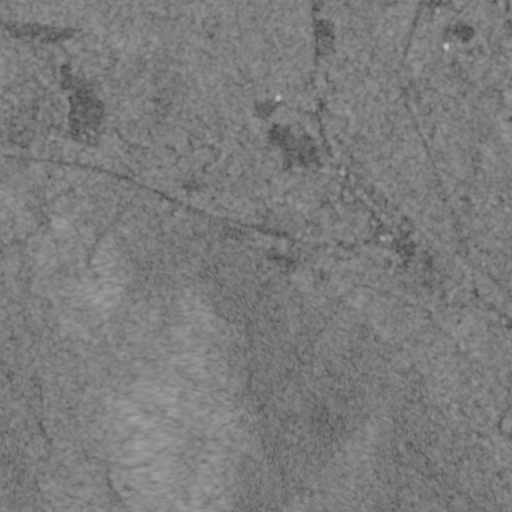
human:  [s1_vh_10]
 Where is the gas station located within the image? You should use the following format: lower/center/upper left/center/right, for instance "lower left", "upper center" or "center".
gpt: The gas station is located in the center right of the image.
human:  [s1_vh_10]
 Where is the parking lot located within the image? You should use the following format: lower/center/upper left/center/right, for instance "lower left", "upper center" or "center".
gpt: The parking lot is located in the center right of the image.
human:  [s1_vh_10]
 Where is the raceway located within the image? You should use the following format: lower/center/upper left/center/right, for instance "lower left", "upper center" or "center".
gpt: The raceway is located in the upper center of the image.
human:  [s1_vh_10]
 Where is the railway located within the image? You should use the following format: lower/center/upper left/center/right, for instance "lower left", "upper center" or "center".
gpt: The railway is located in the upper right of the image.
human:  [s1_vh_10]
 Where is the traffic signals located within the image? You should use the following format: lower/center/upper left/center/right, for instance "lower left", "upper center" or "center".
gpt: The traffic signals is located in the center right of the image.
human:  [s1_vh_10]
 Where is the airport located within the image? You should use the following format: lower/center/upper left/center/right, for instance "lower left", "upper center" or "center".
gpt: There is no airport in the image.

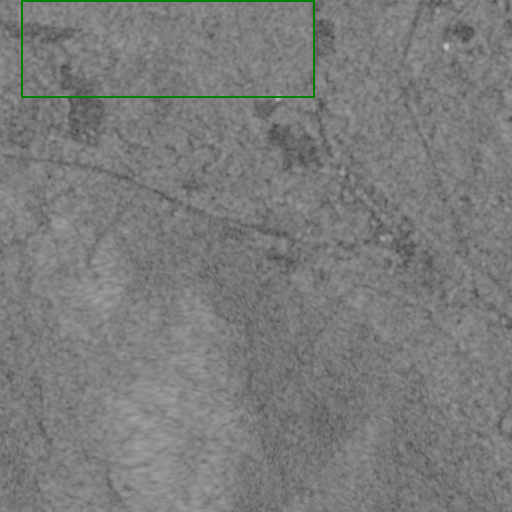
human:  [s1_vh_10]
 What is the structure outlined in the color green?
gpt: The structure outlined in green is a park.
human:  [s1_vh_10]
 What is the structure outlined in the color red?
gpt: There is no red outline.